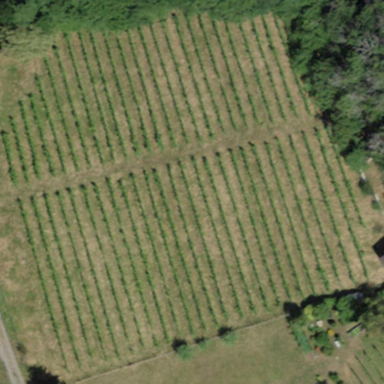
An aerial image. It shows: Vineyard.